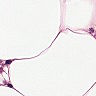
Metastatic tissue present: no